Question: My need is to implement following graph

<URL>
I am confused how can I implement it.
Can you please help me? Any link will also be helpful.
---
Update :
I am trying a code snippet
'''
<script type="text/javascript" language="javascript">
$(document).ready(function(){
var line1 = [14];
var line2 = [77];
var plot4 = $.jqplot('test2', [line1, line2], {
title: '1 Mobility Test Graph',
animate: !$.jqplot.use_excanvas,
stackSeries: true,
seriesDefaults: {
renderer: $.jqplot.BarRenderer,
rendererOptions:{barPadding : 0, barMargin : 5, barDirection: 'horizontal'},
pointLabels:{location : 'e', edgeTolerance : 0, hideZeros: true, show : true},
shadowAngle : 135,
lineWidth : 0,
showLine: true
},
axesDefaults : {
show : false,
tickOptions : {
show : false
}
},
axes: {
yaxis:{renderer:$.jqplot.CategoryAxisRenderer}
},
grid:{
borderWidth:0,
shadow:false
},
legend: {
renderer: $.jqplot.EnhancedLegendRenderer,
show:true,
rendererOptions:{
numberRows:1,
numberColumns: 3,
disableIEFading: false
},
location: 'n',
placement : 'outsideGrid',
marginTop: '5px',
showSwatch:false
}
});
$(".jqplot-xaxis-tick").hide();
$(".jqplot-yaxis-tick").hide();
});
</script>
'''
But this doesn't give me any output. When I remove 'barDirection: 'horizontal'' its working fine. Please help me, what is wrong...
Here I got <URL> , but it works for two graphs..... how can I make for one.
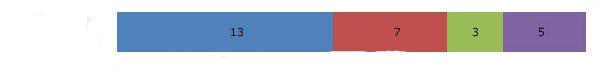
Answer: Are you after something like <URL>? You have a single stacked horizontal bar there.
As per <URL> where x is value and y is series id.
Or another option would be to give the chart a single array of single value arrays, as <URL>.